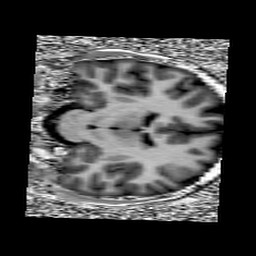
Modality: UNIT1
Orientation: coronal
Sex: female
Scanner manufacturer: siemens
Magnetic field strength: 3 T
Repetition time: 5 s
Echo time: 0.00355 s